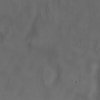
Atmospheric dust classification: not_dusty